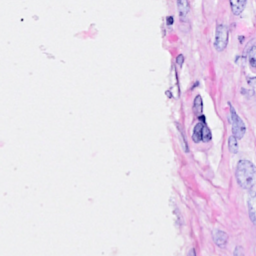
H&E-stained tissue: Breast